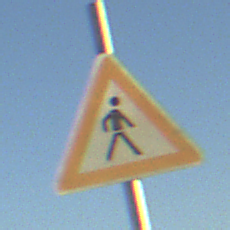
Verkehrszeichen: FussgaengerLinks
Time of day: SunriseSunset
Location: Outdoor (Nature)
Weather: Clear
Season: NotSpecified
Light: Natural